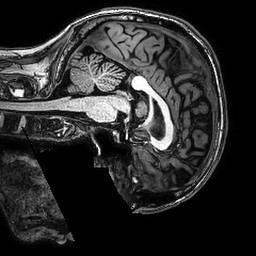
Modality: T1w
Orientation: sagittal
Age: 44
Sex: male
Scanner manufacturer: philips
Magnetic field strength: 3 T
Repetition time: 0.008139 s
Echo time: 0.003724 s